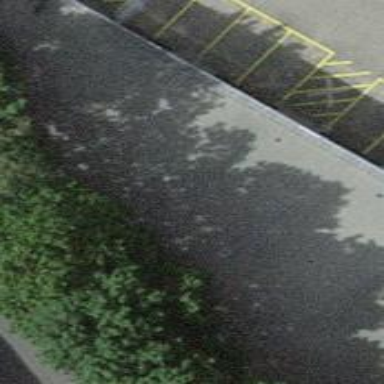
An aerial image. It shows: Bicycle parking area with stands.